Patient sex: F
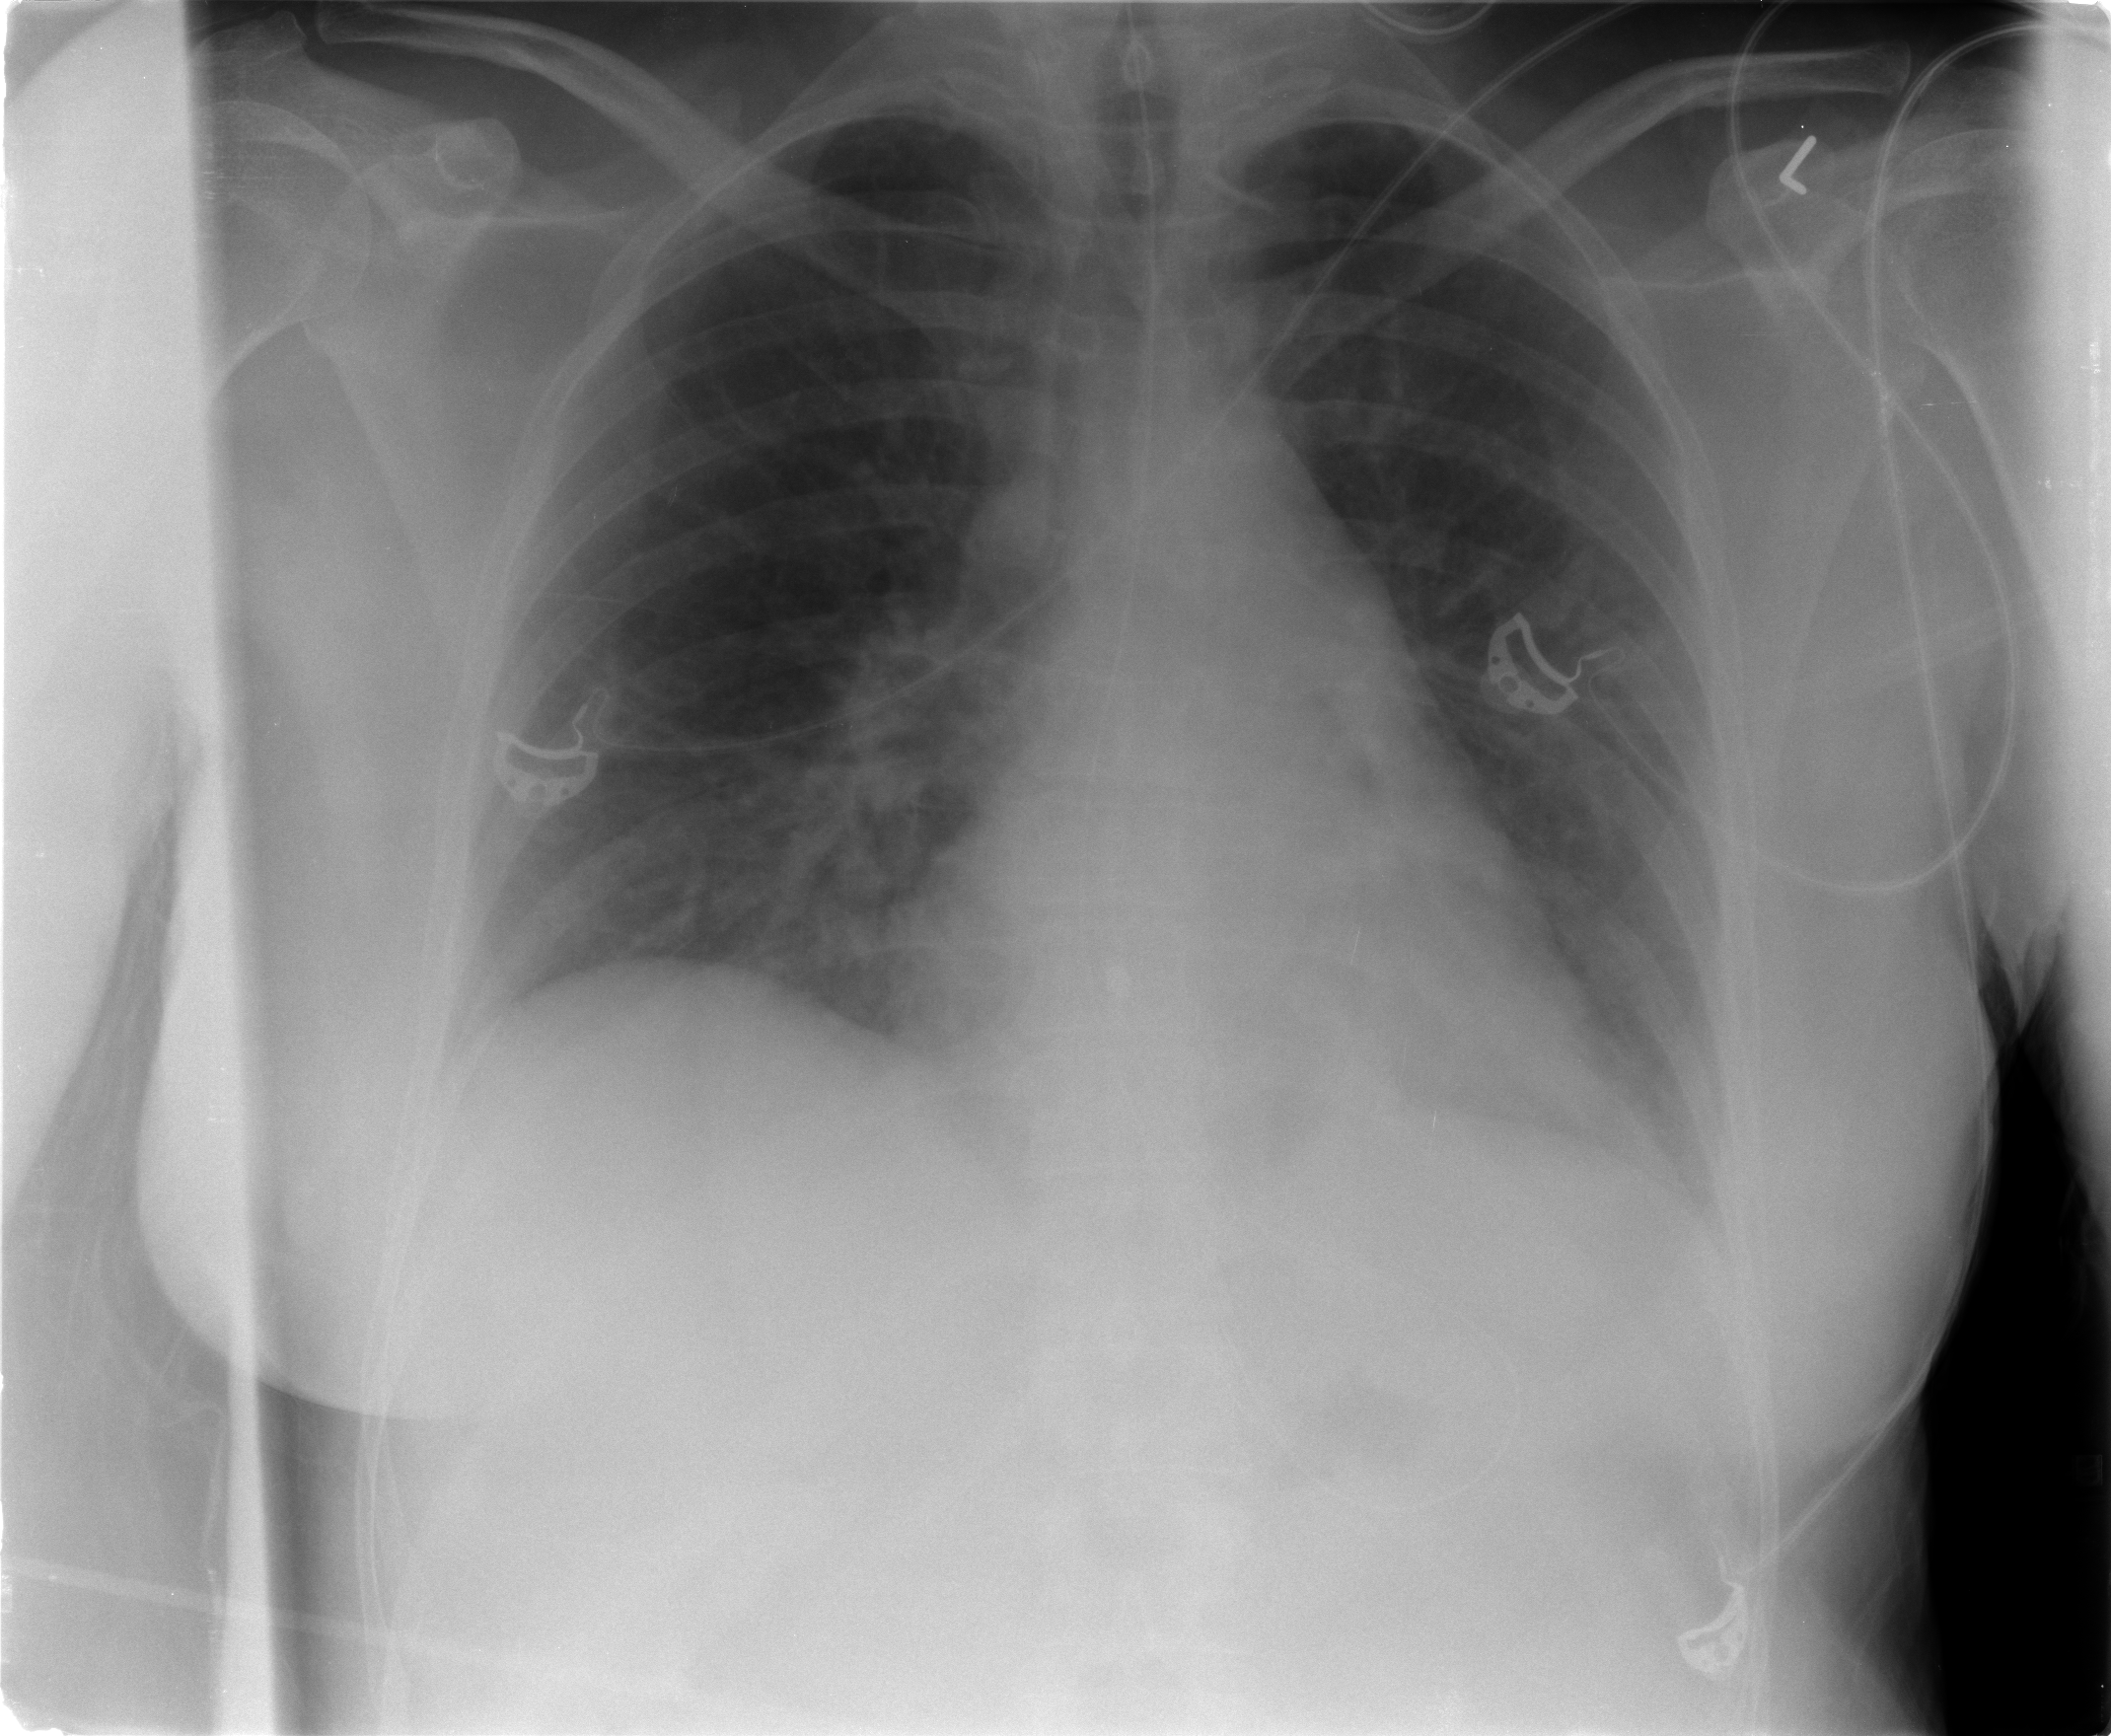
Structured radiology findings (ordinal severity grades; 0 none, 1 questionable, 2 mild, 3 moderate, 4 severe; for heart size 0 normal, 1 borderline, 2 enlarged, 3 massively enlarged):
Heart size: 0
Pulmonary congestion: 1
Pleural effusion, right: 0
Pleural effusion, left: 0
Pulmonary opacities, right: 0
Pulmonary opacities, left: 0
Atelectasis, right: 2
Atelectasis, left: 2